Field crop: maize
Growth stage: 2
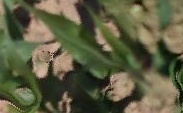
Species: maize